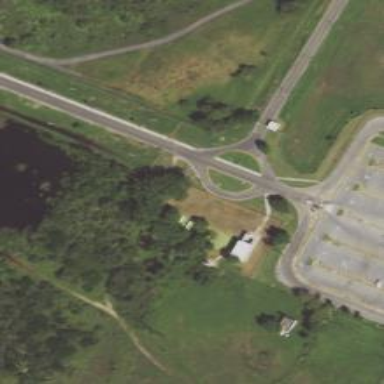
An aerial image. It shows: Circular junction on service road.